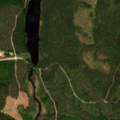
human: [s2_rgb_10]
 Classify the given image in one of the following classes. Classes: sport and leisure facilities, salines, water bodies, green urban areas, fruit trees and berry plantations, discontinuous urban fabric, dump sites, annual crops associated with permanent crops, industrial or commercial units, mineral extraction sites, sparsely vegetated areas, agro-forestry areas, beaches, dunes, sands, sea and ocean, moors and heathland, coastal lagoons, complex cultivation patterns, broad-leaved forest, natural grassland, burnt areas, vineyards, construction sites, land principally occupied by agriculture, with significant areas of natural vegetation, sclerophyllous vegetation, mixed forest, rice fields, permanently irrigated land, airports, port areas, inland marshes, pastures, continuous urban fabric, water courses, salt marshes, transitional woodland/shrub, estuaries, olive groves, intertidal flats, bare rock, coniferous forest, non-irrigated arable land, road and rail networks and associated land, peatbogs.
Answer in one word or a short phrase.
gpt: coniferous forest